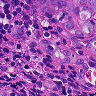
Metastatic tissue present: yes